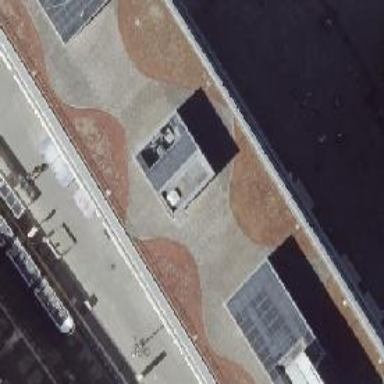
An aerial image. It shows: Modern office building with flat roof.